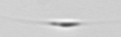
Label: Cylindrotheca_morphotype1